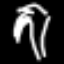
Label: palm tree